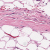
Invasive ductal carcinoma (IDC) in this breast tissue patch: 0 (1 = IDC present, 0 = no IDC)